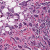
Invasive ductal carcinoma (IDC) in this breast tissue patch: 1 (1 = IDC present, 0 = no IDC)